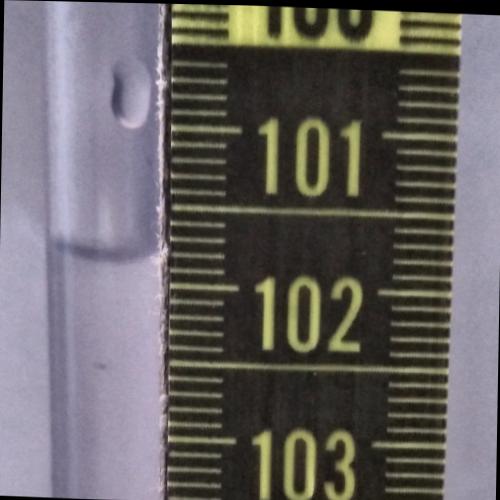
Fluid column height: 101.8 cm